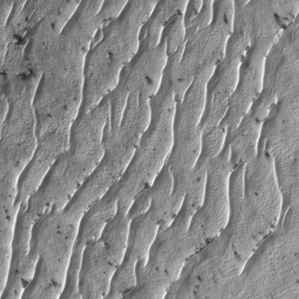
Label: frost